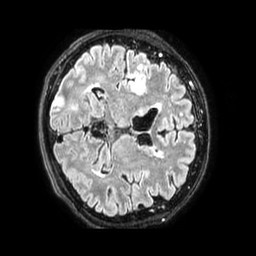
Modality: FLAIR
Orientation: axial
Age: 75
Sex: male
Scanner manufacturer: philips
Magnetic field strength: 1.5 T
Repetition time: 4.8 s
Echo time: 0.3071 s